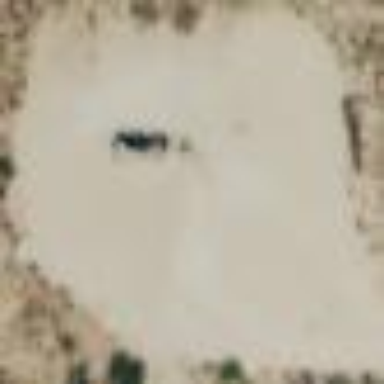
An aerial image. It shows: Wellsite with natural sand surroundings.